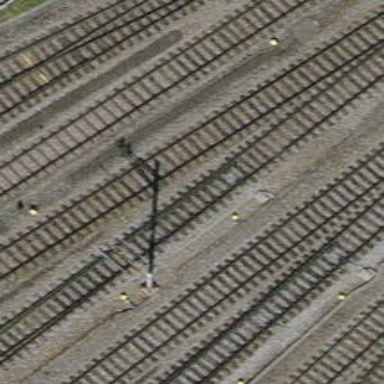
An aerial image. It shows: Rail yard with electrified contact lines for railway operations.